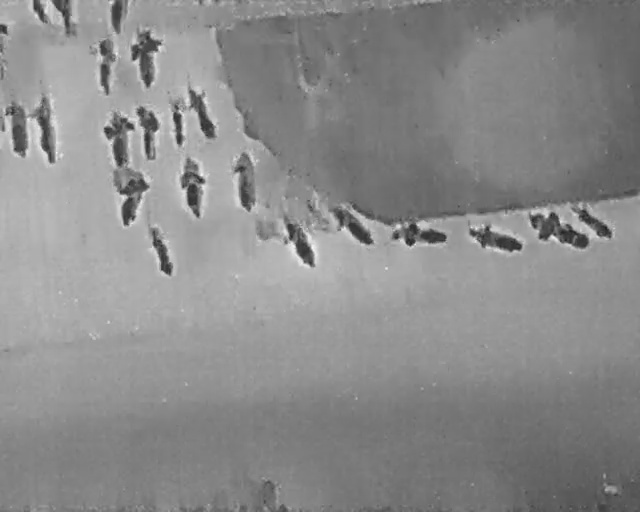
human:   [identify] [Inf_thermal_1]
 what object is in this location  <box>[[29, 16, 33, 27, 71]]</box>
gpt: <ref>1 large bicycle at the top</ref>